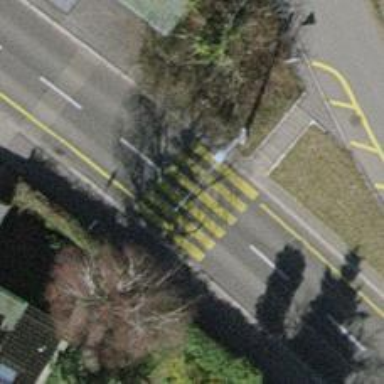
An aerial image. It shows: Paved footway with crossing.